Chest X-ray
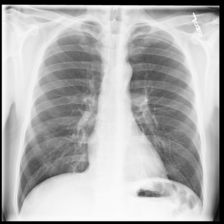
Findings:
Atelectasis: negative
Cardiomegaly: negative
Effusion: negative
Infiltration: negative
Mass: negative
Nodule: negative
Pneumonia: negative
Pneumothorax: negative
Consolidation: negative
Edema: negative
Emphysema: negative
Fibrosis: negative
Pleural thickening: negative
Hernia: negative